Question: I have a WPF Application project directory like this

Actually i have added a Folder named "Resources" inside Visual studio project and added some images into that.Physically the folder was created at above location.We can see that at above picture.Default properties of images inside "Resource"folder are given below
'''
BuilAction:Resource
Copy output Directory:Do not Copy
'''
I am reading an image called "form1.ico" file from this folder like this
'''
<Window
xmlns="http://schemas.microsoft.com/winfx/2006/xaml/presentation"
xmlns:x="http://schemas.microsoft.com/winfx/2006/xaml"
xmlns:d="http://schemas.microsoft.com/expression/blend/2008" xmlns:mc="http://schemas.openxmlformats.org/markup-compatibility/2006" x:Class="MyApp.FrmMain"
Title="MyApp" Height="768" Width="1024" WindowStartupLocation="CenterScreen" x:Name="MainWindow" WindowStyle="None" Loaded="MainWindow_Loaded" ShowInTaskbar="False" ResizeMode="NoResize" WindowState="Maximized" mc:Ignorable="d" Icon="/MyApp;component/Resources/form1.ico" StateChanged="Window_StateChanged">
'''
Every think work fine, if i run the application using Visual Studio 2008.But the Resource file is not created inside the Bin folder.My problem is if i copy the bin folder from this location to another location an run the exe which is created at bin the application get crashed(it seems it is searching absolute path of image)this is happen also if i move the Resource folder to another location.I have Tried to set properties of Images like this
'''
BuilAction:Content
Copy output Directory:copy always
'''
Now it is creating a Folder name "Resources" inside bin folder.But it is not even run the application via Visual studio.it throw an Exception says it cant find particular icon.
- - -
Thanks in Advance:)
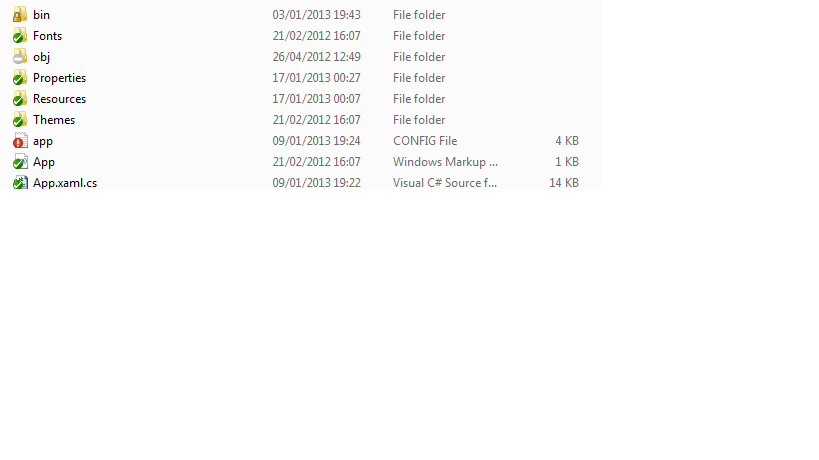
Answer: To reference a relative path, set your Icon Location as;
'''
Icon="Resources/form1.ico"
'''
I'm not sure why your image isn't being copied across.
I've just tried this, and my icon is copied into the debug directory, within the Resources Directory.
Just to be sure, are you definitely setting the "Build Action" of the to "", and the "Copy to output Directory" as ""?
Also, again just to be sure... Are you including the file in the project? That is, if you set the "Show All Files" option on, if you right click on the icon, you can include it in the project.